Question: I want to scale a text inside a button or label based on the window height, but limited by window width. The following works:
'''
font_size: self.height - dp(15)
'''
However the text can exceed the width of the button or label, so I want to limit it with something like:
'''
font_size: self.height - dp(15) if self.texture_size[0] < self.width else (self.width*2)/(self.height+0.1)
'''
Unfortunately this has to problem that when >= texture_size[0] it will become smaller, but then when the text is smaller again, it is < self.width. So it end up stuck in a loop, which results in [CRITICAL] [Clock] error.
To give a more clear picture, the text in the red bar should be as big as possible, but not exceed the button width:

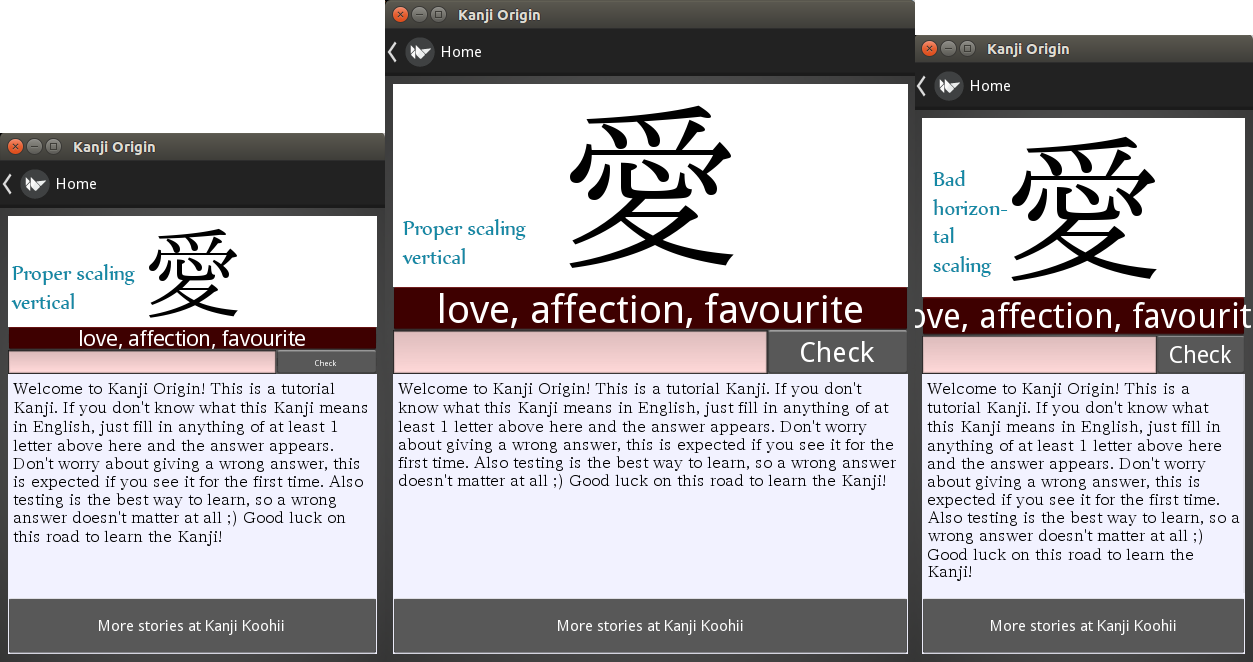
Answer: You can use a scale transformation to shrink the text if it is too large, which will avoid the race:
'''
<ScaleLabel@Label>:
_scale: 1. if self.texture_size[0] < self.width else float(self.width) / self.texture_size[0]
canvas.before:
PushMatrix
Scale:
origin: self.center
x: self._scale or 1.
y: self._scale or 1.
canvas.after:
PopMatrix
'''
This does scale everything on the canvas, however. So if you're trying to draw a background or something, make sure it is outside the 'PushMatrix'/'PopMatrix'. For example, if you wanted to use this with a 'Button', you could rewrite 'Button''s kv rules:
'''
<-ScaleButton@Button>:
state_image: self.background_normal if self.state == 'normal' else self.background_down
disabled_image: self.background_disabled_normal if self.state == 'normal' else self.background_disabled_down
_scale: 1. if self.texture_size[0] < self.width else float(self.width) / self.texture_size[0]
canvas:
Color:
rgba: self.background_color
BorderImage:
border: self.border
pos: self.pos
size: self.size
source: self.disabled_image if self.disabled else self.state_image
PushMatrix
Scale:
origin: self.center
x: self._scale or 1.
y: self._scale or 1.
Color:
rgba: self.disabled_color if self.disabled else self.color
Rectangle:
texture: self.texture
size: self.texture_size
pos: int(self.center_x - self.texture_size[0] / 2.), int(self.center_y - self.texture_size[1] / 2.)
PopMatrix
'''
I created a usage example as a gist: <URL>